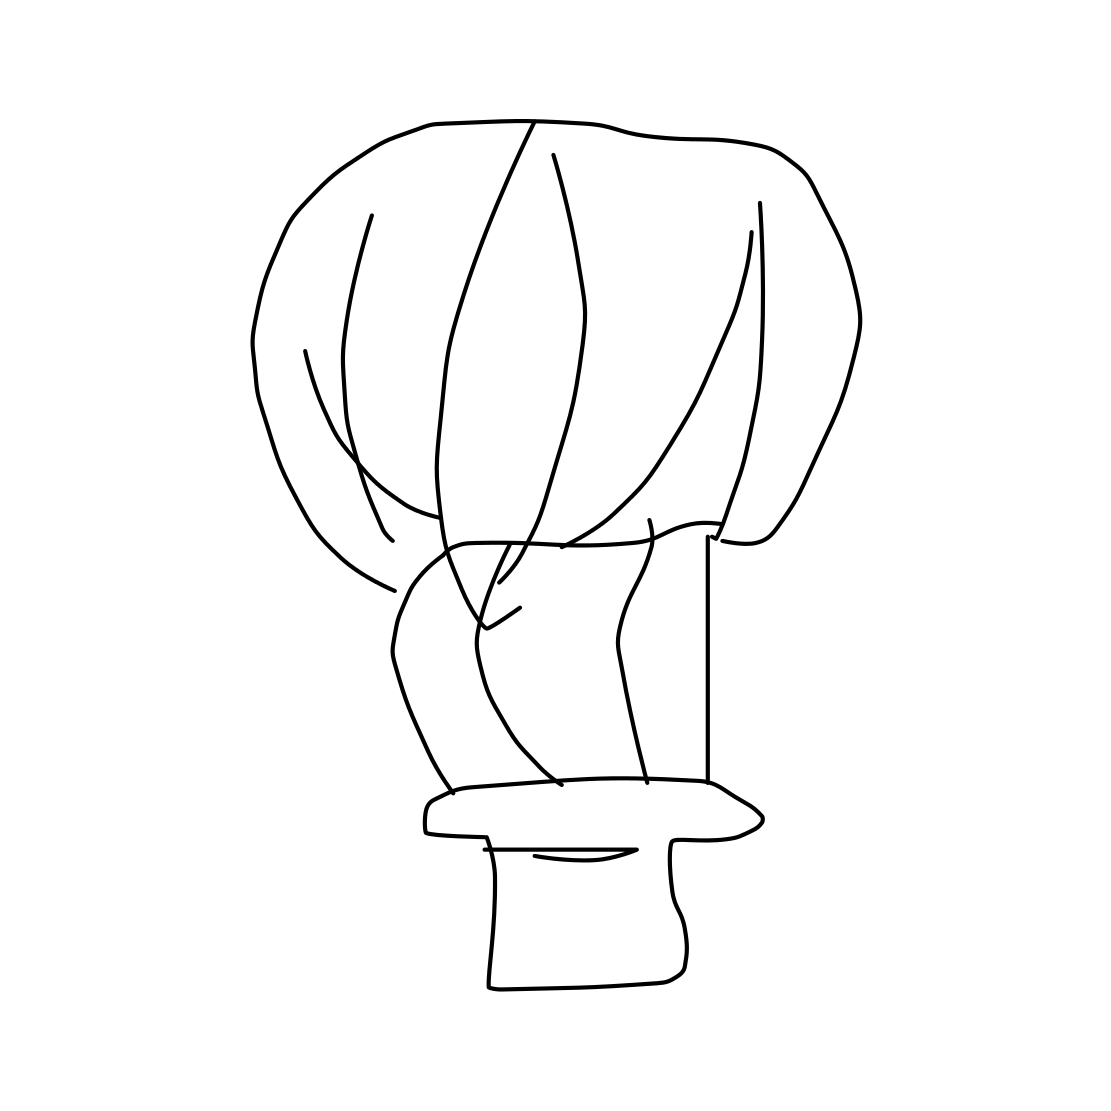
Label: hot air balloon